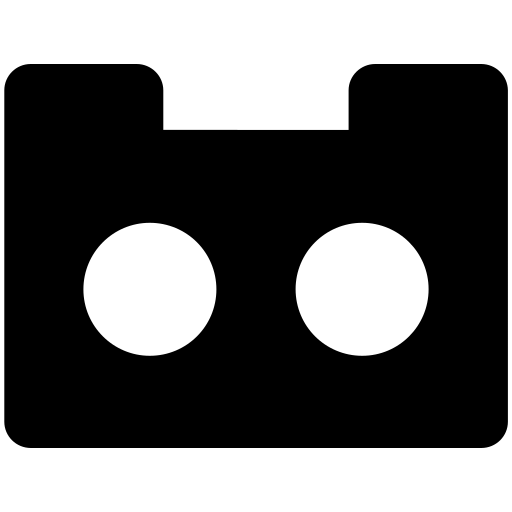
Tags: icon, FontAwesome, fa-icon, brand, simplybuilt